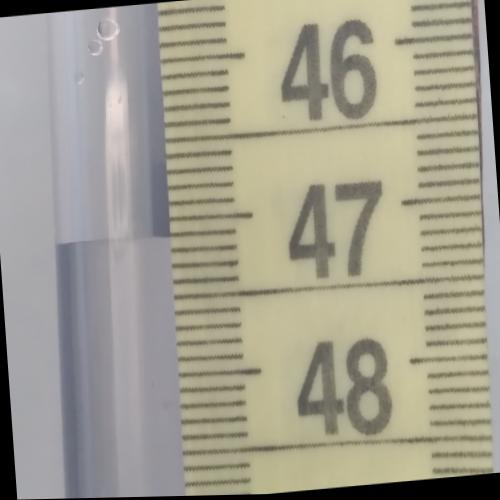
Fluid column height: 47.1 cm